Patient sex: F
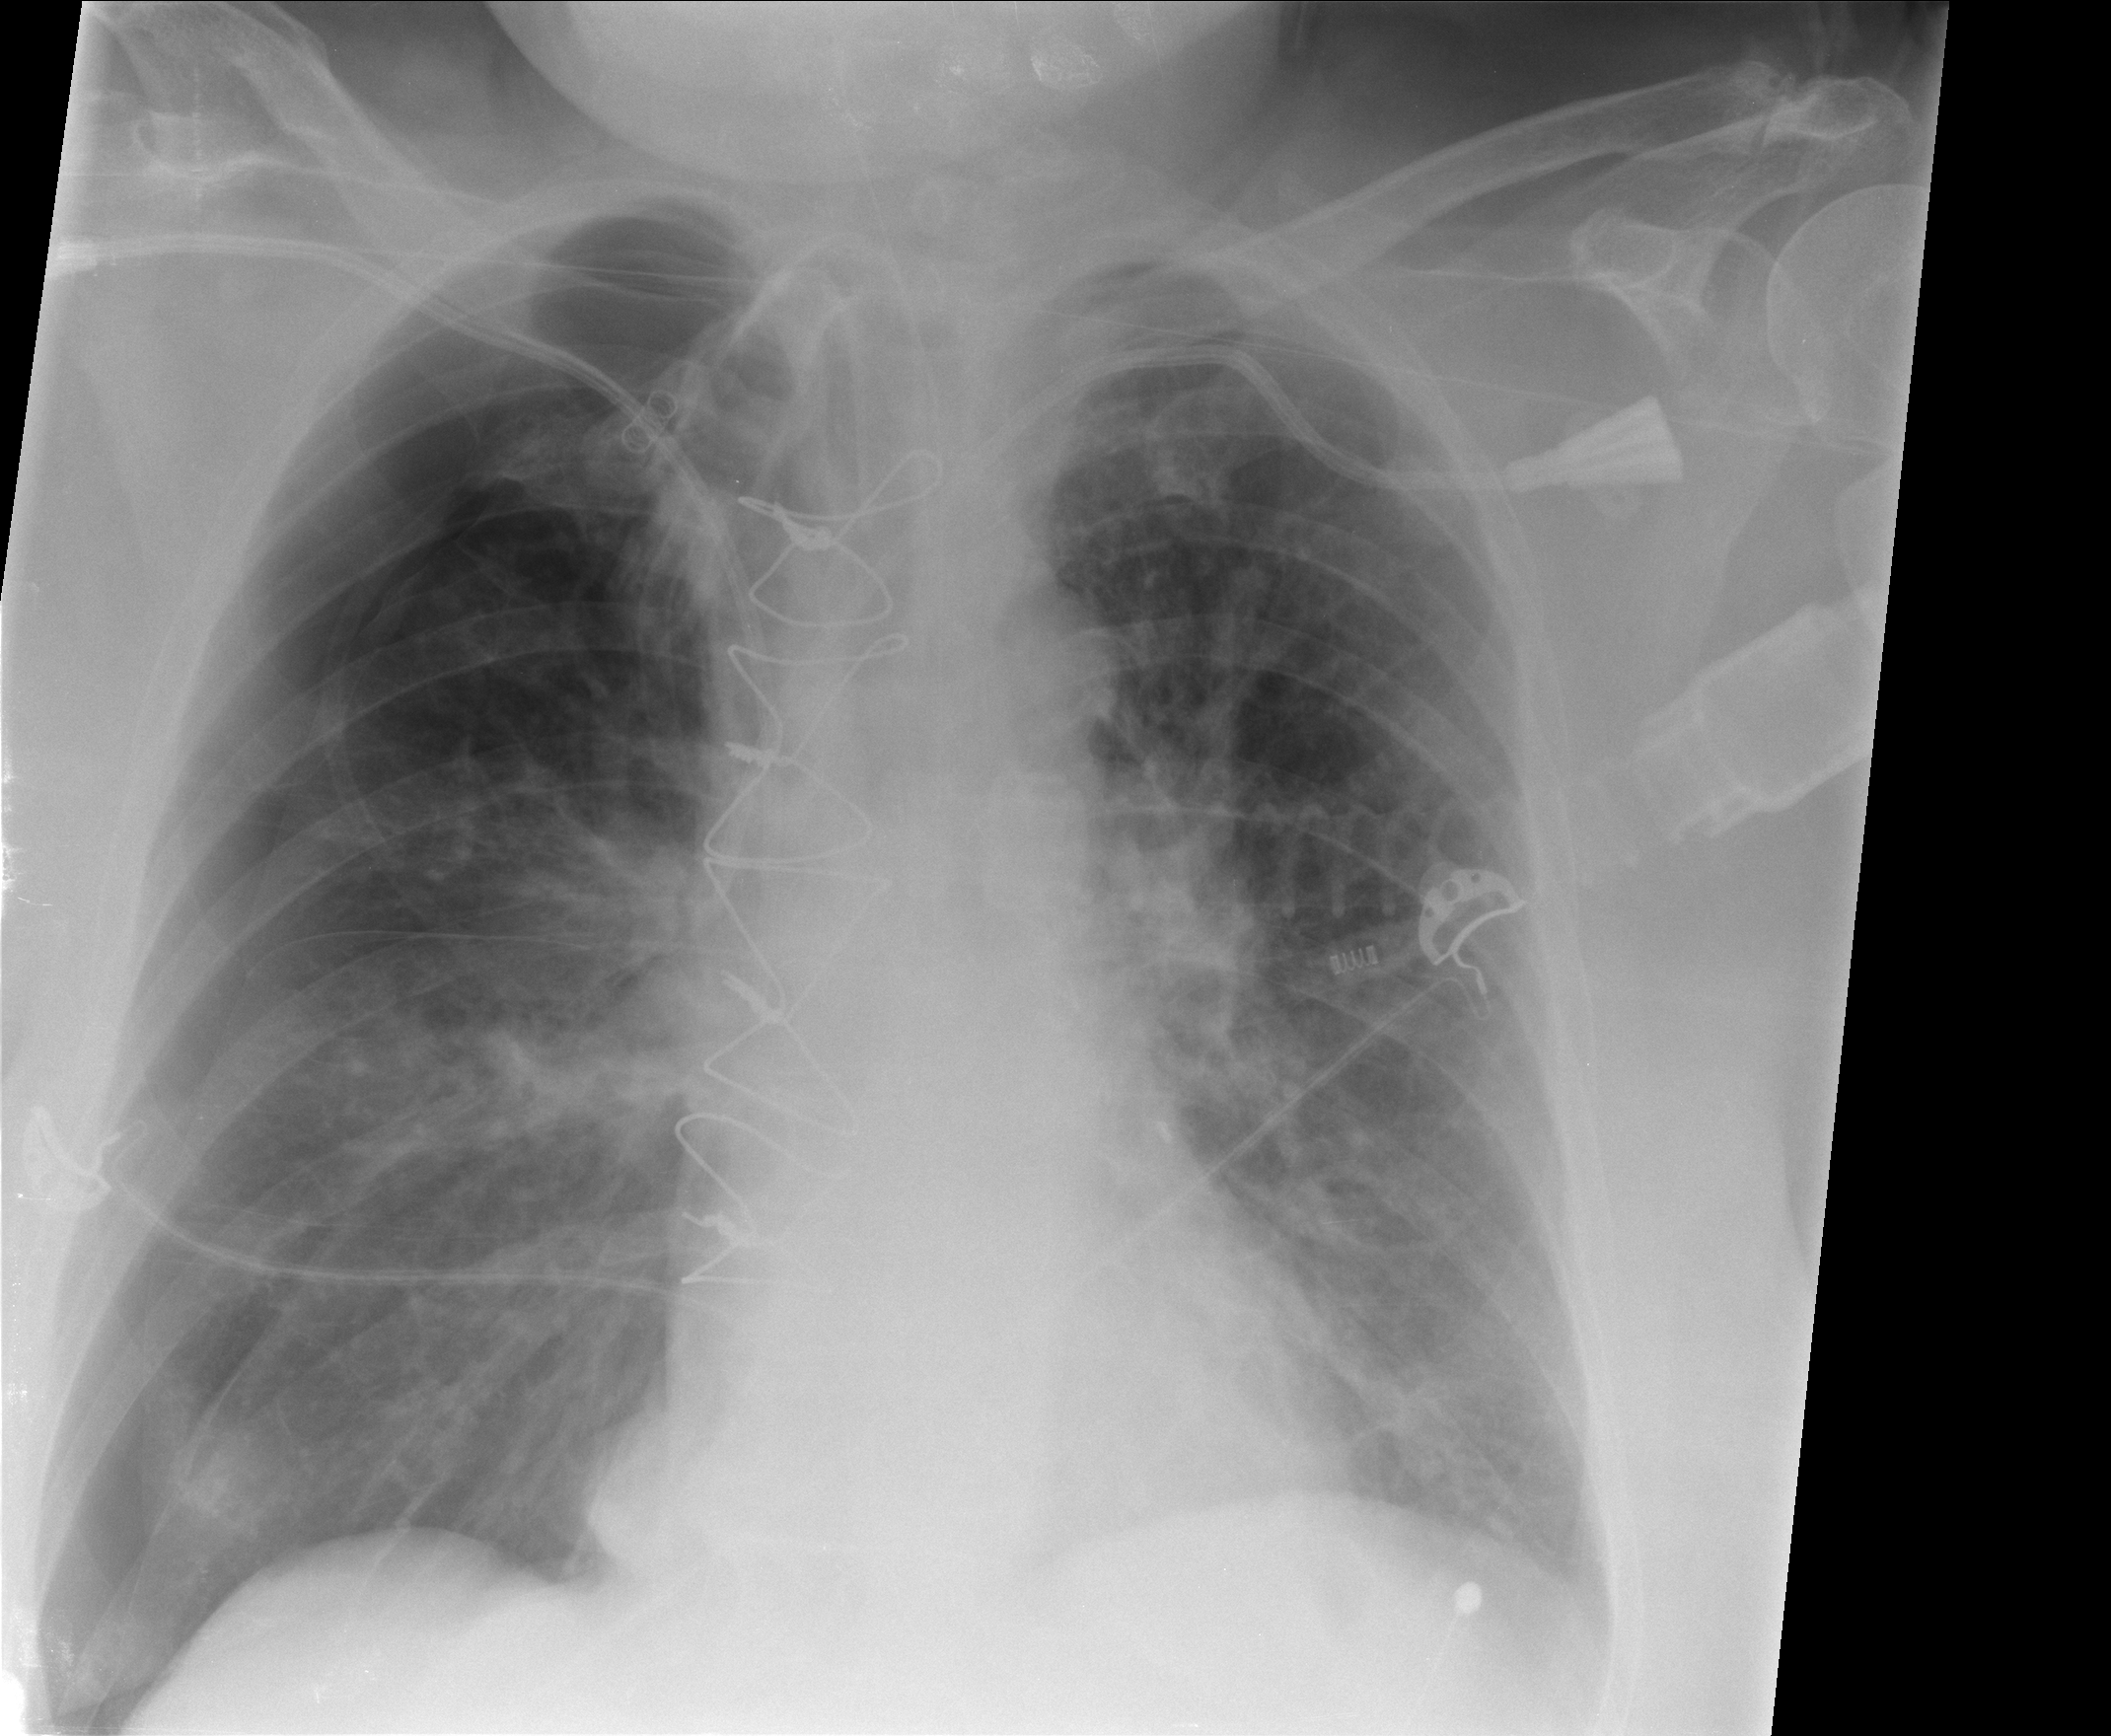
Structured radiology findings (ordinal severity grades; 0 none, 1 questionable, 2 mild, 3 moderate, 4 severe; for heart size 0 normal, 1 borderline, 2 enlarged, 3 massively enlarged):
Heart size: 0
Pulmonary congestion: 3
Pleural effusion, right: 0
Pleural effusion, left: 2
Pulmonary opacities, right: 2
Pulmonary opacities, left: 2
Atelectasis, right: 2
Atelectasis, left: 2